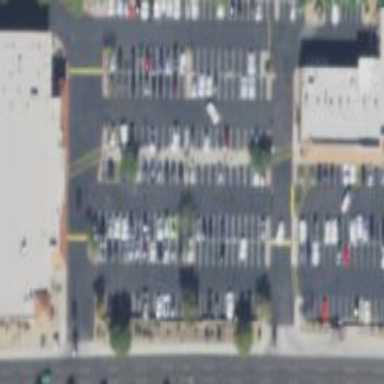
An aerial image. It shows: Parking area with surface.